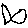
Label: fish